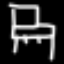
Label: chair